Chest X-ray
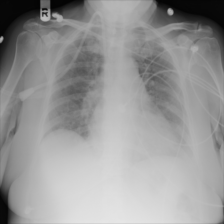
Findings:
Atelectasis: negative
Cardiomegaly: negative
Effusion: negative
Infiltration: negative
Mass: negative
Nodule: negative
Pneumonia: negative
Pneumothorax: negative
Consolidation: negative
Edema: positive
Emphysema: negative
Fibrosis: negative
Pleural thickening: negative
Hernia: negative